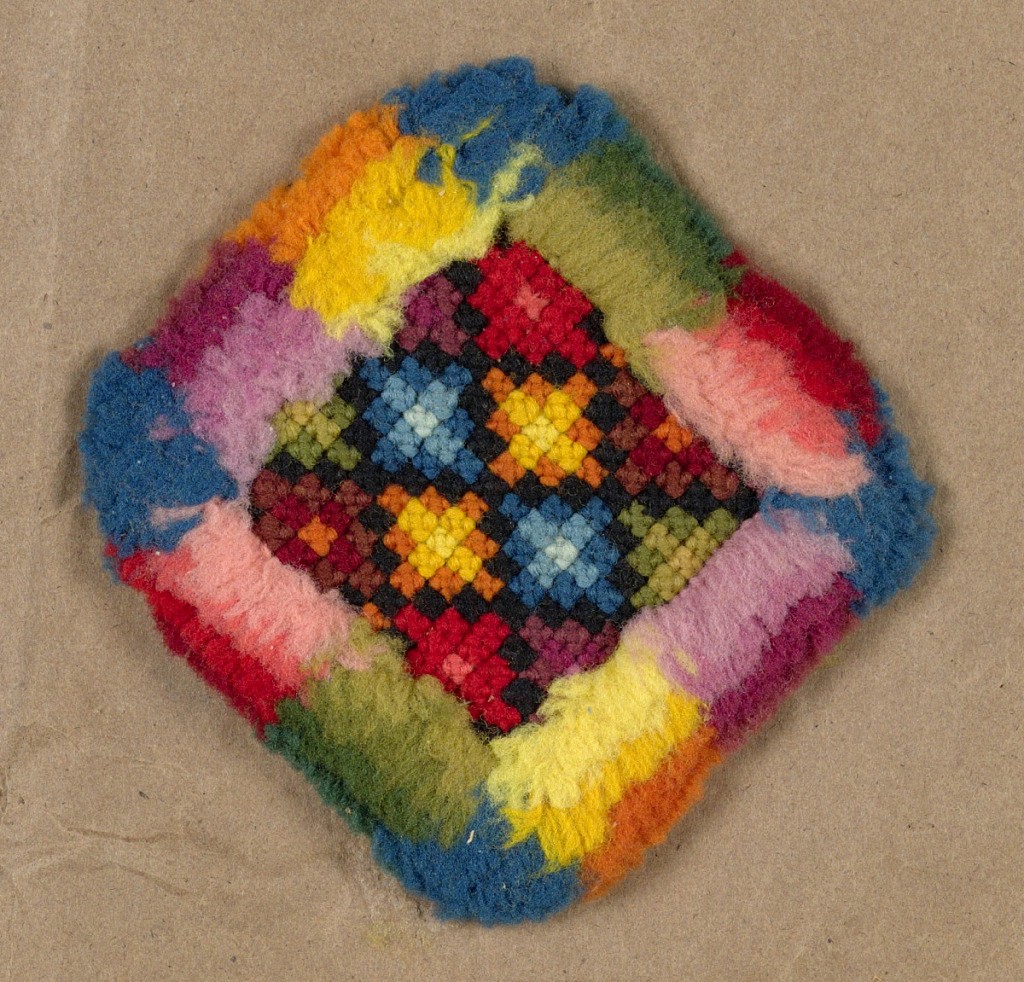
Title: Sewing instruction book samples
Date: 1829
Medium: Colored wools
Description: Eight small mats each with a patterned center surrounded by a border. Center is worked on canvas with cross or other stitches; border is knotted in rug technique. a) - d) center pattern of conventional type; e), f), h) flowers; g) a dog.